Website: bh-photo
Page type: payment
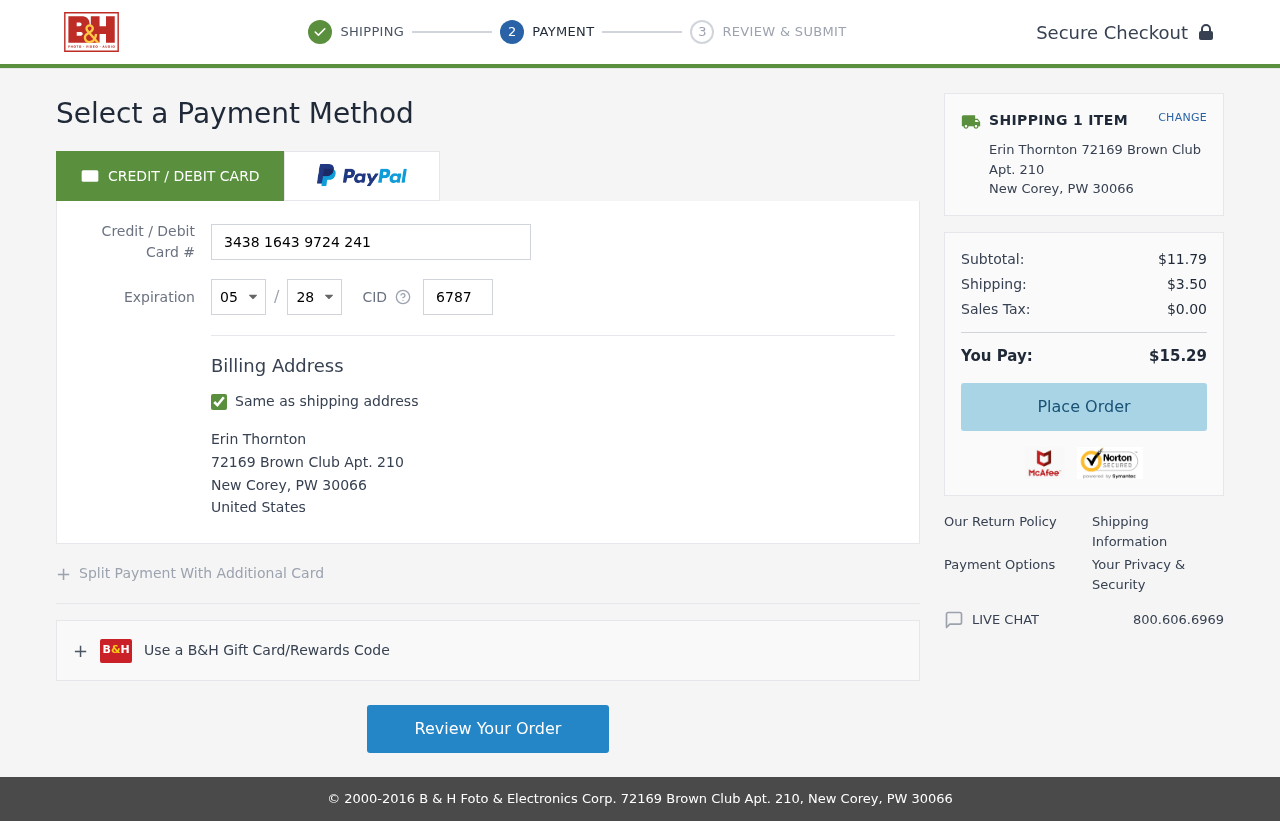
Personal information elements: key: PII_CARD_CVV
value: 6787
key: PII_CARD_EXPIRY_MONTH
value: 05
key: PII_CARD_EXPIRY_YEAR
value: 28
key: PII_CARD_NUMBER
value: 3438 1643 9724 241
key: PII_CITY
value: New Corey
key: PII_COUNTRY
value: United States
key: PII_FULLNAME
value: Erin Thornton
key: PII_POSTCODE
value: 30066
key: PII_STATE_ABBR
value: PW
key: PII_STREET
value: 72169 Brown Club Apt. 210
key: PII_FULLNAME2
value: Erin Thornton
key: PII_CITY2
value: New Corey
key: PII_STATE_ABBR2
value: PW
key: PII_POSTCODE_FULL
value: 30066
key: PII_POSTCODE_NUMERIC
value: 30066
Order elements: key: ORDER_NUM_ITEMS
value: SHIPPING 1 ITEM
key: ORDER_SUBTOTAL
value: $11.79
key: ORDER_SHIPPING_COST
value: $3.50
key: ORDER_TAX
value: $0.00
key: ORDER_TOTAL
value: $15.29